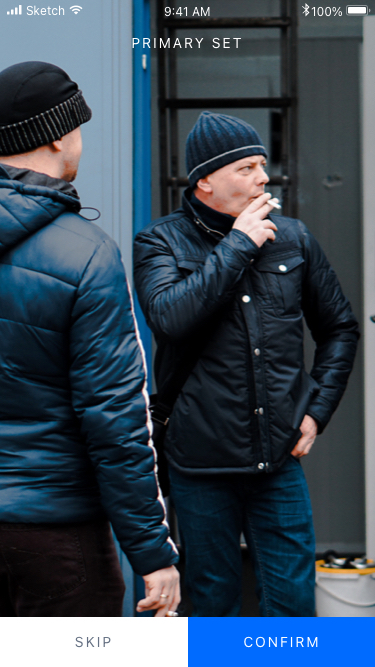
Text in this UI design:
CONFIRM
SKIP
PRIMARY SET